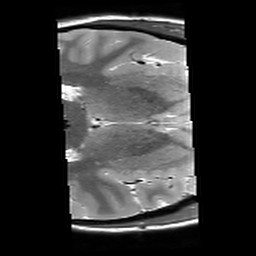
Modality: T2starw
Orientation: axial
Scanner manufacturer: siemens
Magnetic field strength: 3 T
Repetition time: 8.1 s
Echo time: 0.05 s